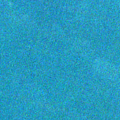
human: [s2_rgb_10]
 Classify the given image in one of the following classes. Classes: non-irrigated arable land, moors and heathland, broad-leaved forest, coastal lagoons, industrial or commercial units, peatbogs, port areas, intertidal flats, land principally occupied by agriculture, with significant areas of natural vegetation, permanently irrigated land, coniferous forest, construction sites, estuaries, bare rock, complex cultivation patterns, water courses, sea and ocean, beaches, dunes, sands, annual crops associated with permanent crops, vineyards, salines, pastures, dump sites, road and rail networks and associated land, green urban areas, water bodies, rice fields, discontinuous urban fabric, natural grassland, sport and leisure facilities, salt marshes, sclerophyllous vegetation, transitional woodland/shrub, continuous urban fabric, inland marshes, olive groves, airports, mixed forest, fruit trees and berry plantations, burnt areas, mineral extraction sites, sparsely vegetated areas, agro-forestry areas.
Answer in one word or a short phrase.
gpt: sea and ocean